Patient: sex M, age 61
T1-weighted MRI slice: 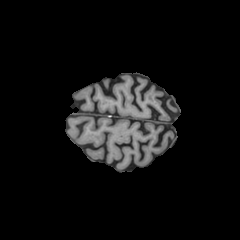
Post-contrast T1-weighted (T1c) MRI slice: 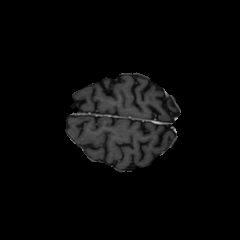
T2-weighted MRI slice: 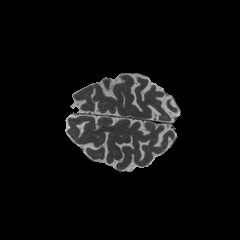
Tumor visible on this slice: no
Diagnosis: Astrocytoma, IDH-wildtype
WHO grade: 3